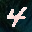
Label: 4